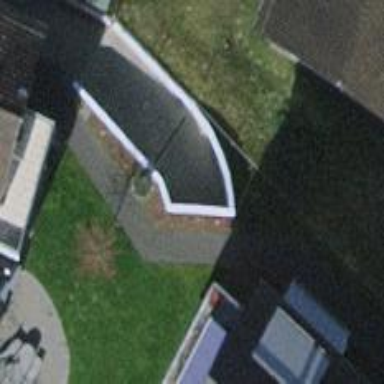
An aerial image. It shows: Parking entrance.